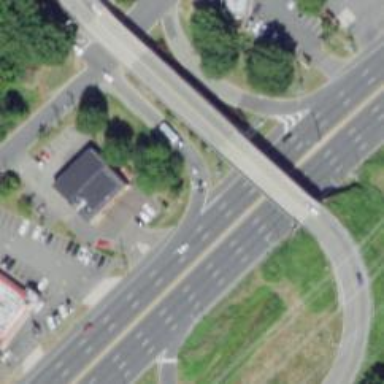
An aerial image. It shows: Trunk link highway.